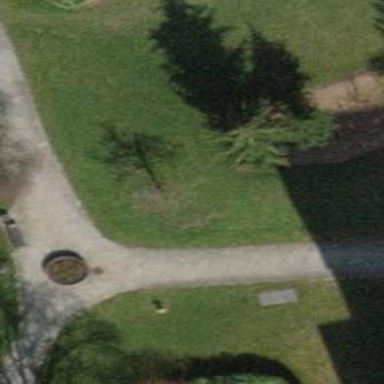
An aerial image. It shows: Needle-leaved tree in natural setting.